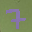
Label: 7